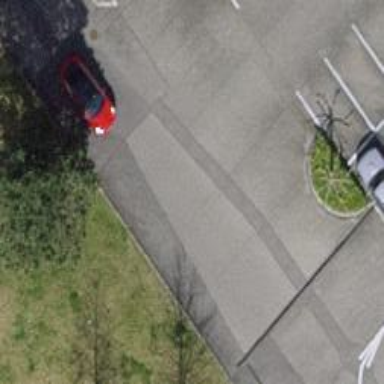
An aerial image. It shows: Road serving as parking aisle.